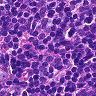
Metastatic tissue present: no